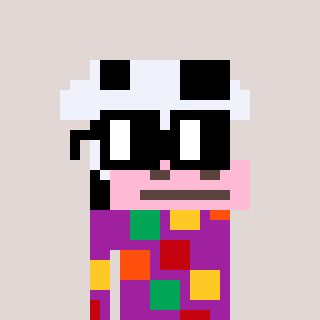
a pixel art character with square black glasses, a cow-shaped head and a magenta-colored body on a warm background